Field crop: tomato
Growth stage: 2
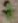
Species: solanum